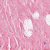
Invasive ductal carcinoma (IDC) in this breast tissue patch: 0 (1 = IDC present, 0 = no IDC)